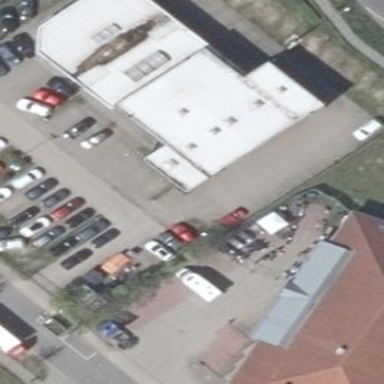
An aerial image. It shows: Building that houses car shop.